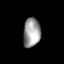
Tissue: prostate
Cell type: T cells
Senescence score: 0.3343
Nuclear area (px): 495
Mean DAPI intensity: 154.644